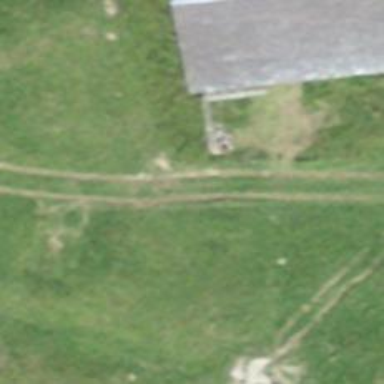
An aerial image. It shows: Grassy path.